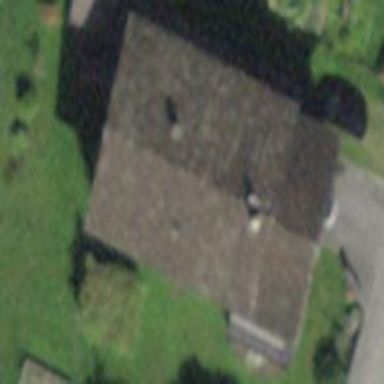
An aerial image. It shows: Detached building.